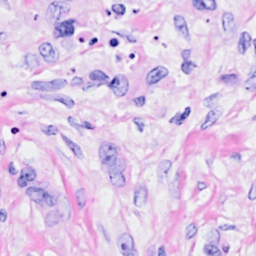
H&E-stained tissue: Breast